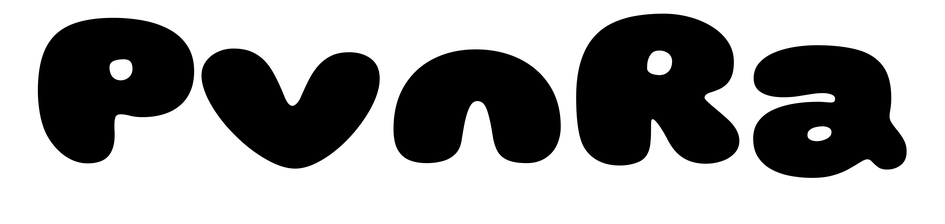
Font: Gluten_Black